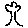
Label: tree